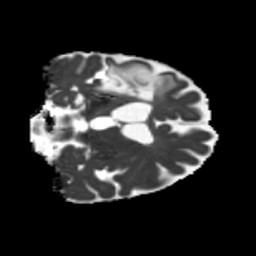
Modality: MD
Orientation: coronal
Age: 64
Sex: female
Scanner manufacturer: siemens
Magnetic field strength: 3 T
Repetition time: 5.25 s
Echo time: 0.08 s